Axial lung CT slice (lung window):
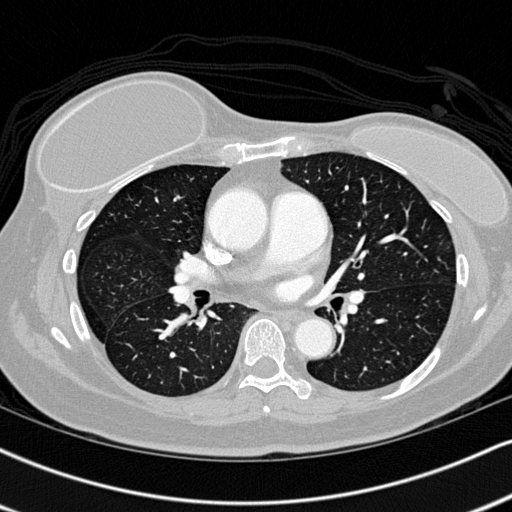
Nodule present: no